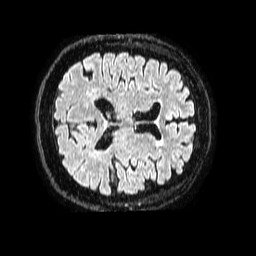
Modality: FLAIR
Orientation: axial
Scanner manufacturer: philips
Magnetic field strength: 1.5 T
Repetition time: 4.8 s
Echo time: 0.3 s